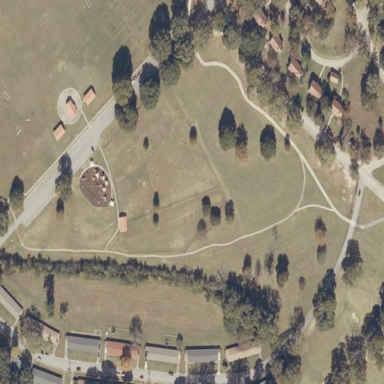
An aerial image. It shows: Dog park for leisure land.